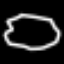
Label: octagon